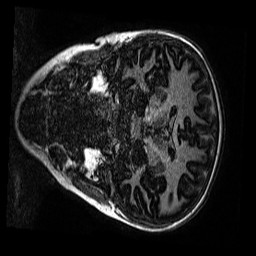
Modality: MP2RAGE
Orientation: coronal
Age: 11
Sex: female
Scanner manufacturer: siemens
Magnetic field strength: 3 T
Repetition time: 4 s
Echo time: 0.00299 s